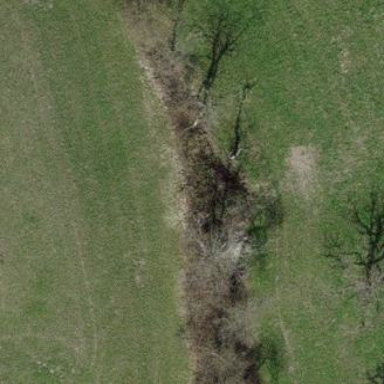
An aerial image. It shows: Patch of scrub vegetation.